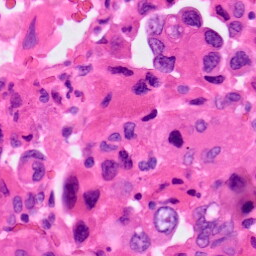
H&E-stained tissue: Lung